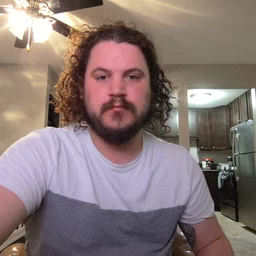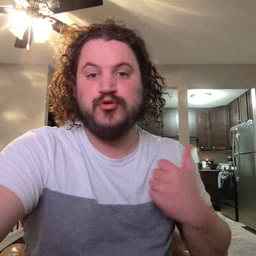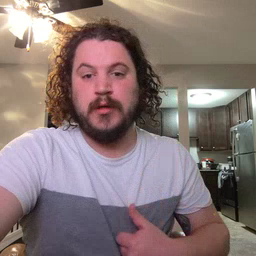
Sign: jacket